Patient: sex M, age 57
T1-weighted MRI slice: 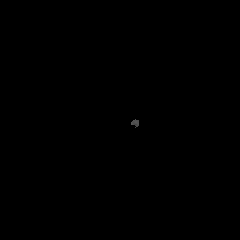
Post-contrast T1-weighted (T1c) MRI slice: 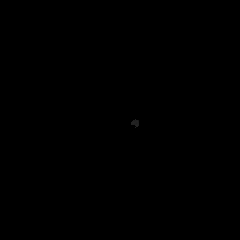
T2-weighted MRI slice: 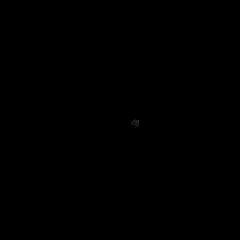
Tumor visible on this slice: no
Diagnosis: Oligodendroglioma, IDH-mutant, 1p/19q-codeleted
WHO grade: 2